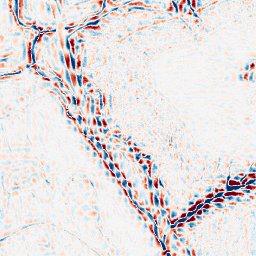
Category: wavelet
Decomposition family: wavelet_dwt
Decomposition parameters: wavelet: db4
level: 3
Upsampling method: regularized
Upsampling parameters: scale: 2
lambda_reg: 0.01
Upsampling scale: 2